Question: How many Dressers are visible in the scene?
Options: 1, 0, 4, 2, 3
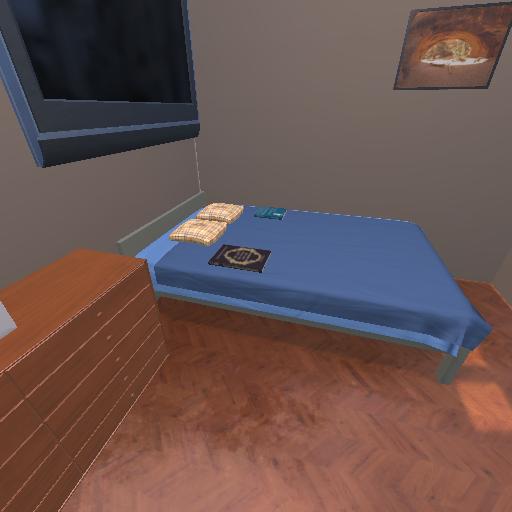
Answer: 1